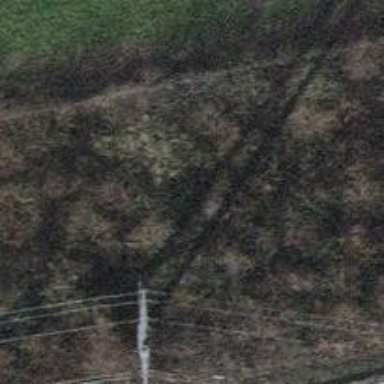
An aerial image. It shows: Concrete power pole.